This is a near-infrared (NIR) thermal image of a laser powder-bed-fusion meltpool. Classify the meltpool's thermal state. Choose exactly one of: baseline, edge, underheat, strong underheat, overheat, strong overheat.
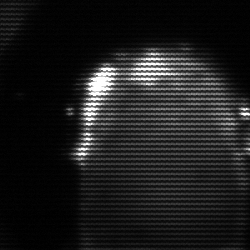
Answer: baseline